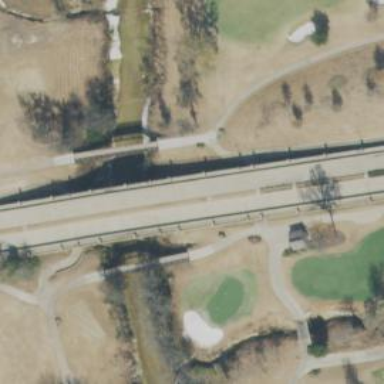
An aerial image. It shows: Service road with asphalt surface crossing bridge. This road is also known as golf cartpath.